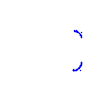
Particle: proton